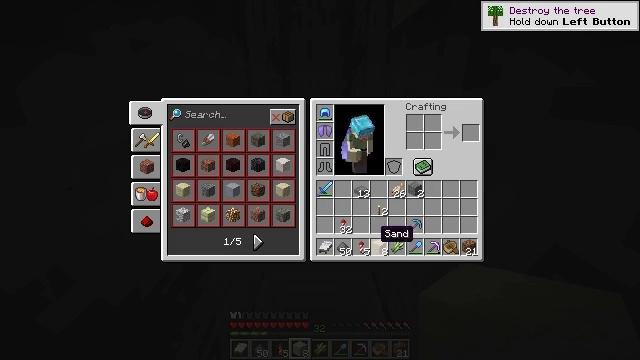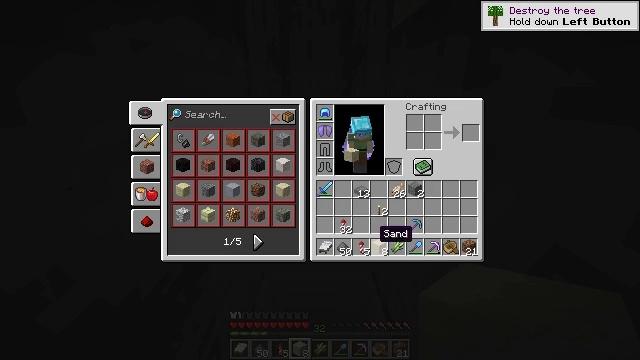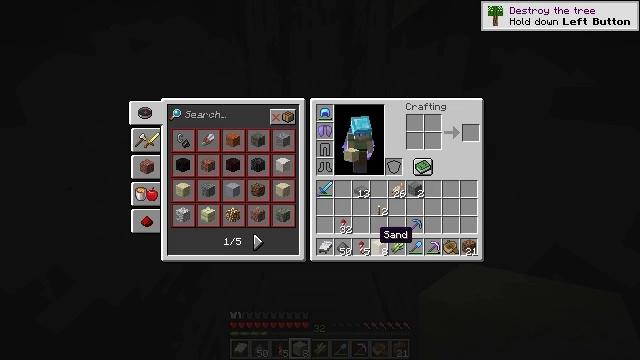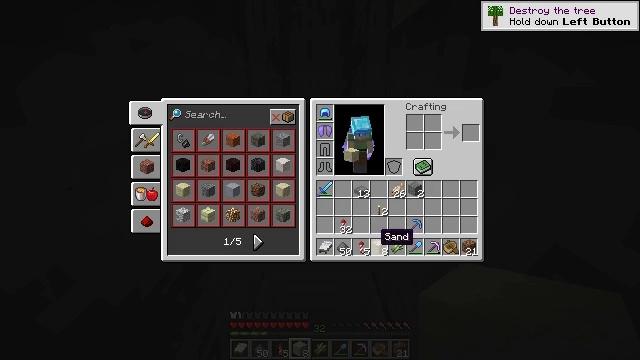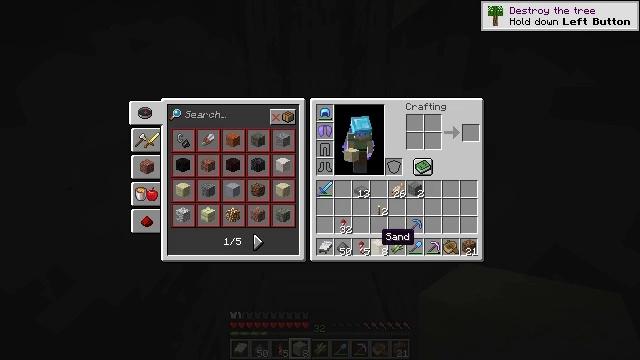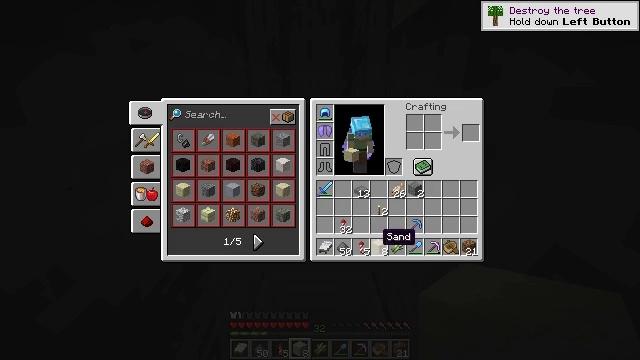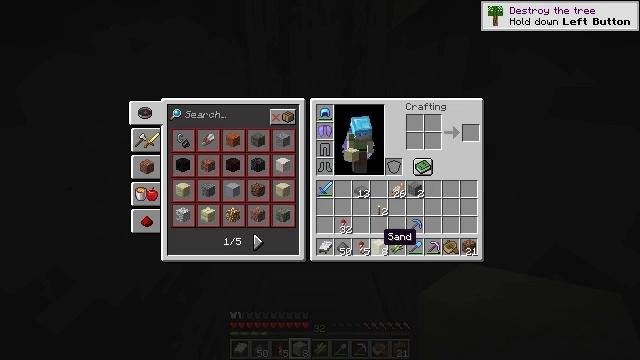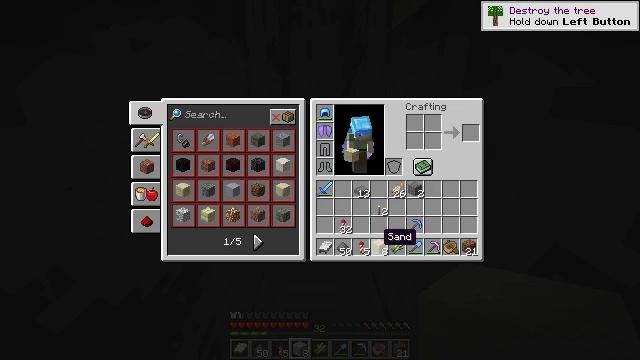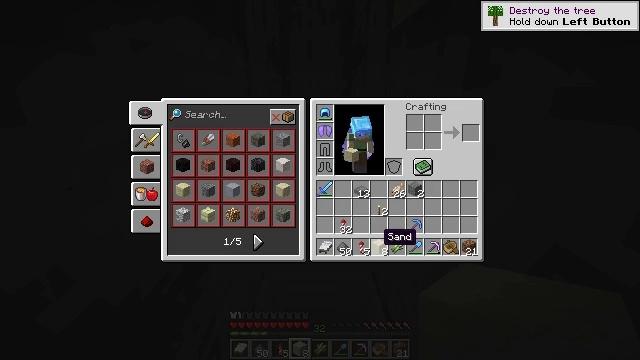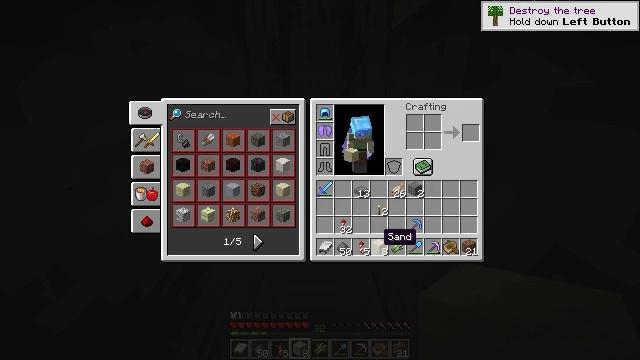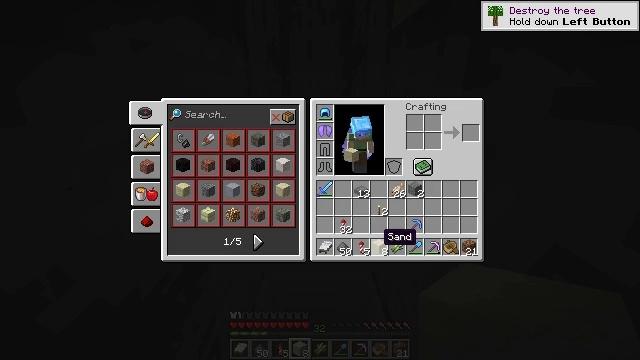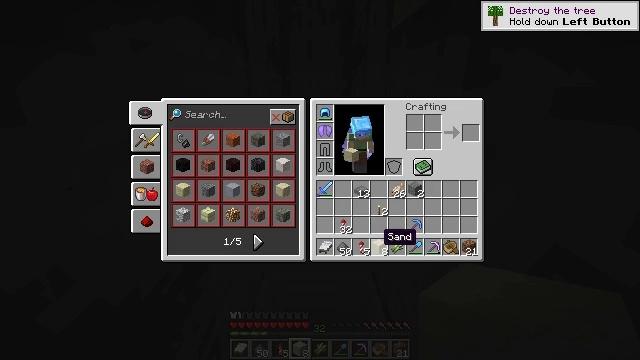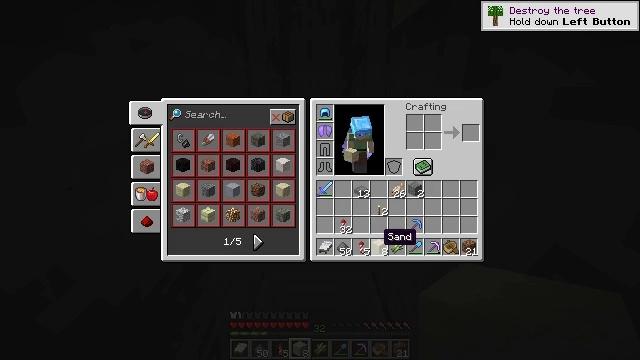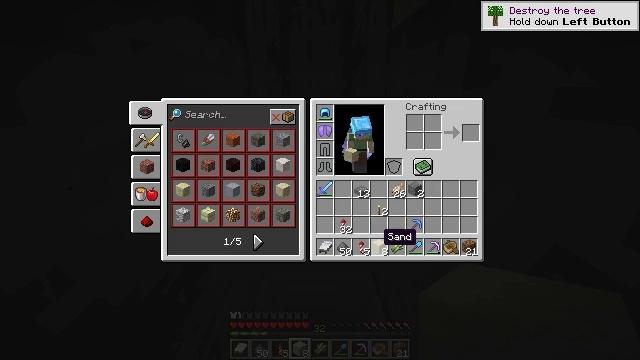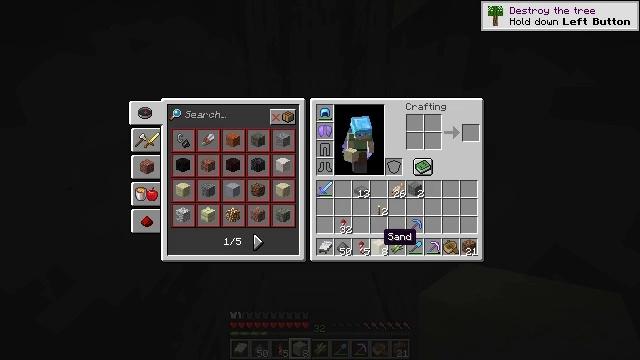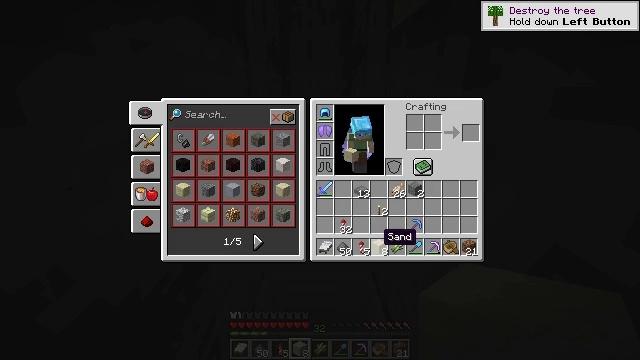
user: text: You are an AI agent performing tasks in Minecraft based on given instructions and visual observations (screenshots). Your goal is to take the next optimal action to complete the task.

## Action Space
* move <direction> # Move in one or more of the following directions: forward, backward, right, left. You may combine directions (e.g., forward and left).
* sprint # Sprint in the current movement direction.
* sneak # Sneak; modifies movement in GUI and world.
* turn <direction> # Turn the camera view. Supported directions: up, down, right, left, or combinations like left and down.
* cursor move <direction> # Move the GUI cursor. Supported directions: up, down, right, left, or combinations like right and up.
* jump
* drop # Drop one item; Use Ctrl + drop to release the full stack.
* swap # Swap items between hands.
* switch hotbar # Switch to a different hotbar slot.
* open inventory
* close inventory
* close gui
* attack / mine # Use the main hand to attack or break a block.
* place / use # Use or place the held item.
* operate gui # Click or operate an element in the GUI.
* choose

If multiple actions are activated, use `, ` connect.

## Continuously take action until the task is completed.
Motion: motion action
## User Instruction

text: Remove a block of sand from the inventory.
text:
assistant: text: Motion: no_op
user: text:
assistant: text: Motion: no_op
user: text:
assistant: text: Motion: no_op
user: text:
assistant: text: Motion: no_op
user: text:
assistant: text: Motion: no_op
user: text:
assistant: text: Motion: no_op
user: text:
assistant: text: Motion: no_op
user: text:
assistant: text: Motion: no_op
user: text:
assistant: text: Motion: no_op
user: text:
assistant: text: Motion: no_op
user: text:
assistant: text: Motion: no_op
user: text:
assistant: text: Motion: sprint
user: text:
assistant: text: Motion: sprint
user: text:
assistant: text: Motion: sprint
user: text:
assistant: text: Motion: sprint
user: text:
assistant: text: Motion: sprint
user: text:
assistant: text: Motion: sprint
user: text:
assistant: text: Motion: sprint
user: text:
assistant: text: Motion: sprint
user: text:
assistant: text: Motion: sprint
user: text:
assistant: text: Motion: sprint
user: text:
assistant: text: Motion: sprint
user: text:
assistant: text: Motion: sprint
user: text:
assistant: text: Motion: sprint
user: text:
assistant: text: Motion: sprint
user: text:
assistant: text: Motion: sprint
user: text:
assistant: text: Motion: sprint
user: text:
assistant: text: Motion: sprint
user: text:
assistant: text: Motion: sprint
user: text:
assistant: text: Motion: sprint